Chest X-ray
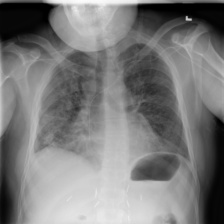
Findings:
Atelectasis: negative
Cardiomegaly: negative
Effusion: negative
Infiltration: positive
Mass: negative
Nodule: negative
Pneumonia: negative
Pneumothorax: negative
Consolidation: negative
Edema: negative
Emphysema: negative
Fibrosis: negative
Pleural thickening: negative
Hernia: negative